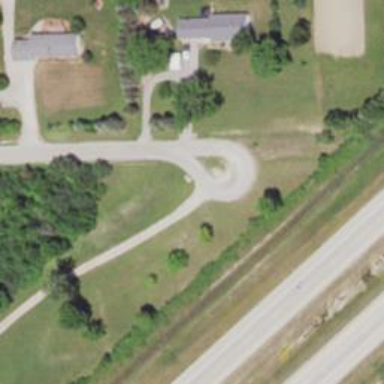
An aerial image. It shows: Turning loop on the road.